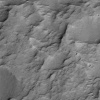
Atmospheric dust classification: not_dusty